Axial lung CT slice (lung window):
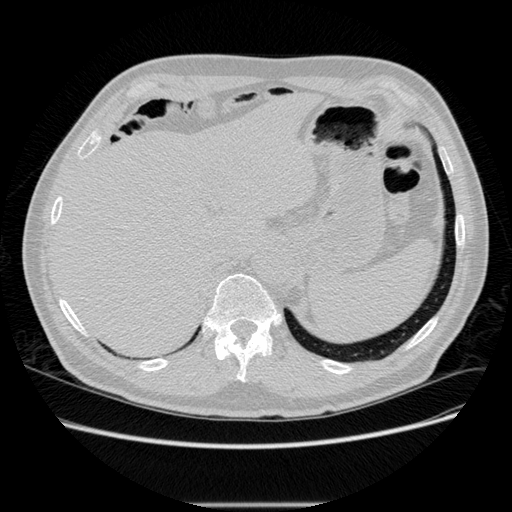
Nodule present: no